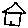
Label: house